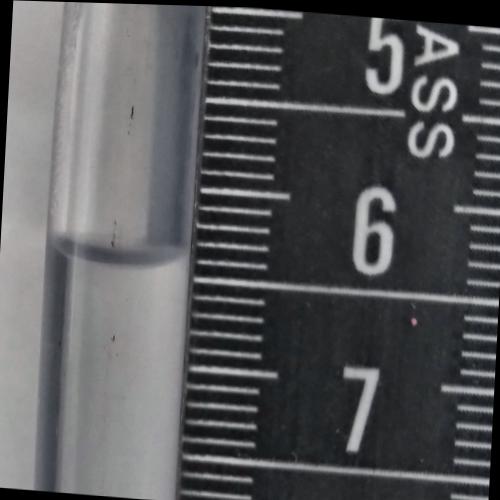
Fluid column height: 6.4 cm